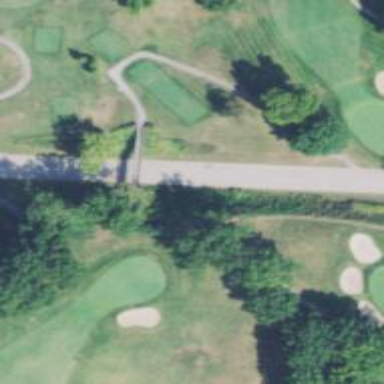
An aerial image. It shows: Service road used as golf cart path.